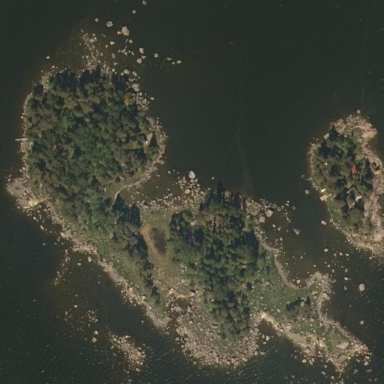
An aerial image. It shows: Islet located along the natural coastline.